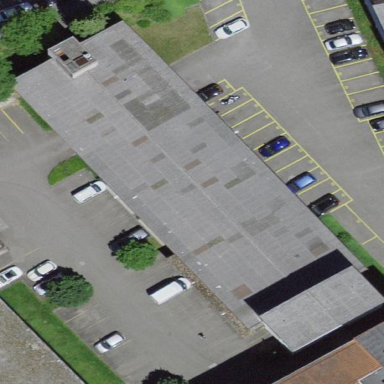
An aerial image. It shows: Commercial building.